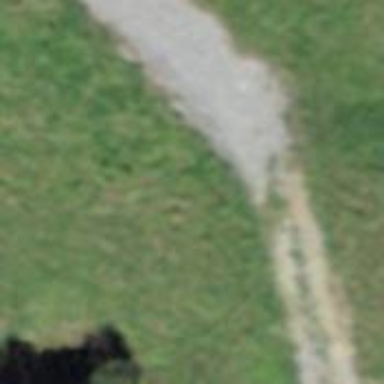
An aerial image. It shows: Path with pebblestone surface.